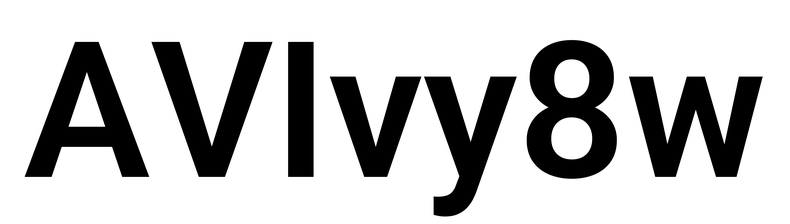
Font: Roboto_SemiBold